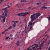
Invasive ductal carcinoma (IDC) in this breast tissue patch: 1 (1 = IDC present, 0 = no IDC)